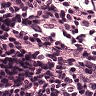
Metastatic tissue present: no